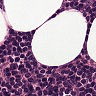
Metastatic tissue present: no